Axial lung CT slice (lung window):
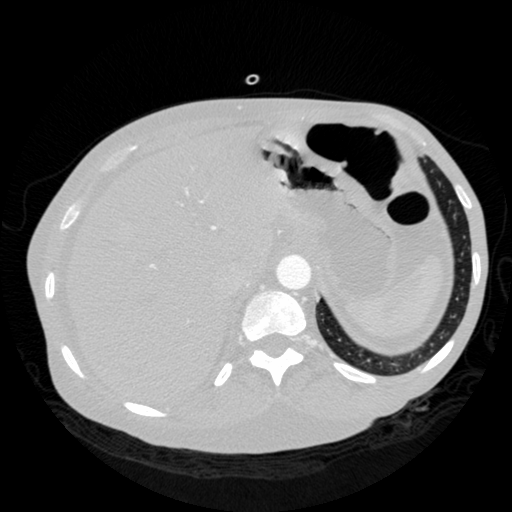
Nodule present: no